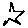
Label: star